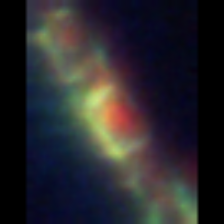
Taxon: Detonula
Group: Diatoms